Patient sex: F
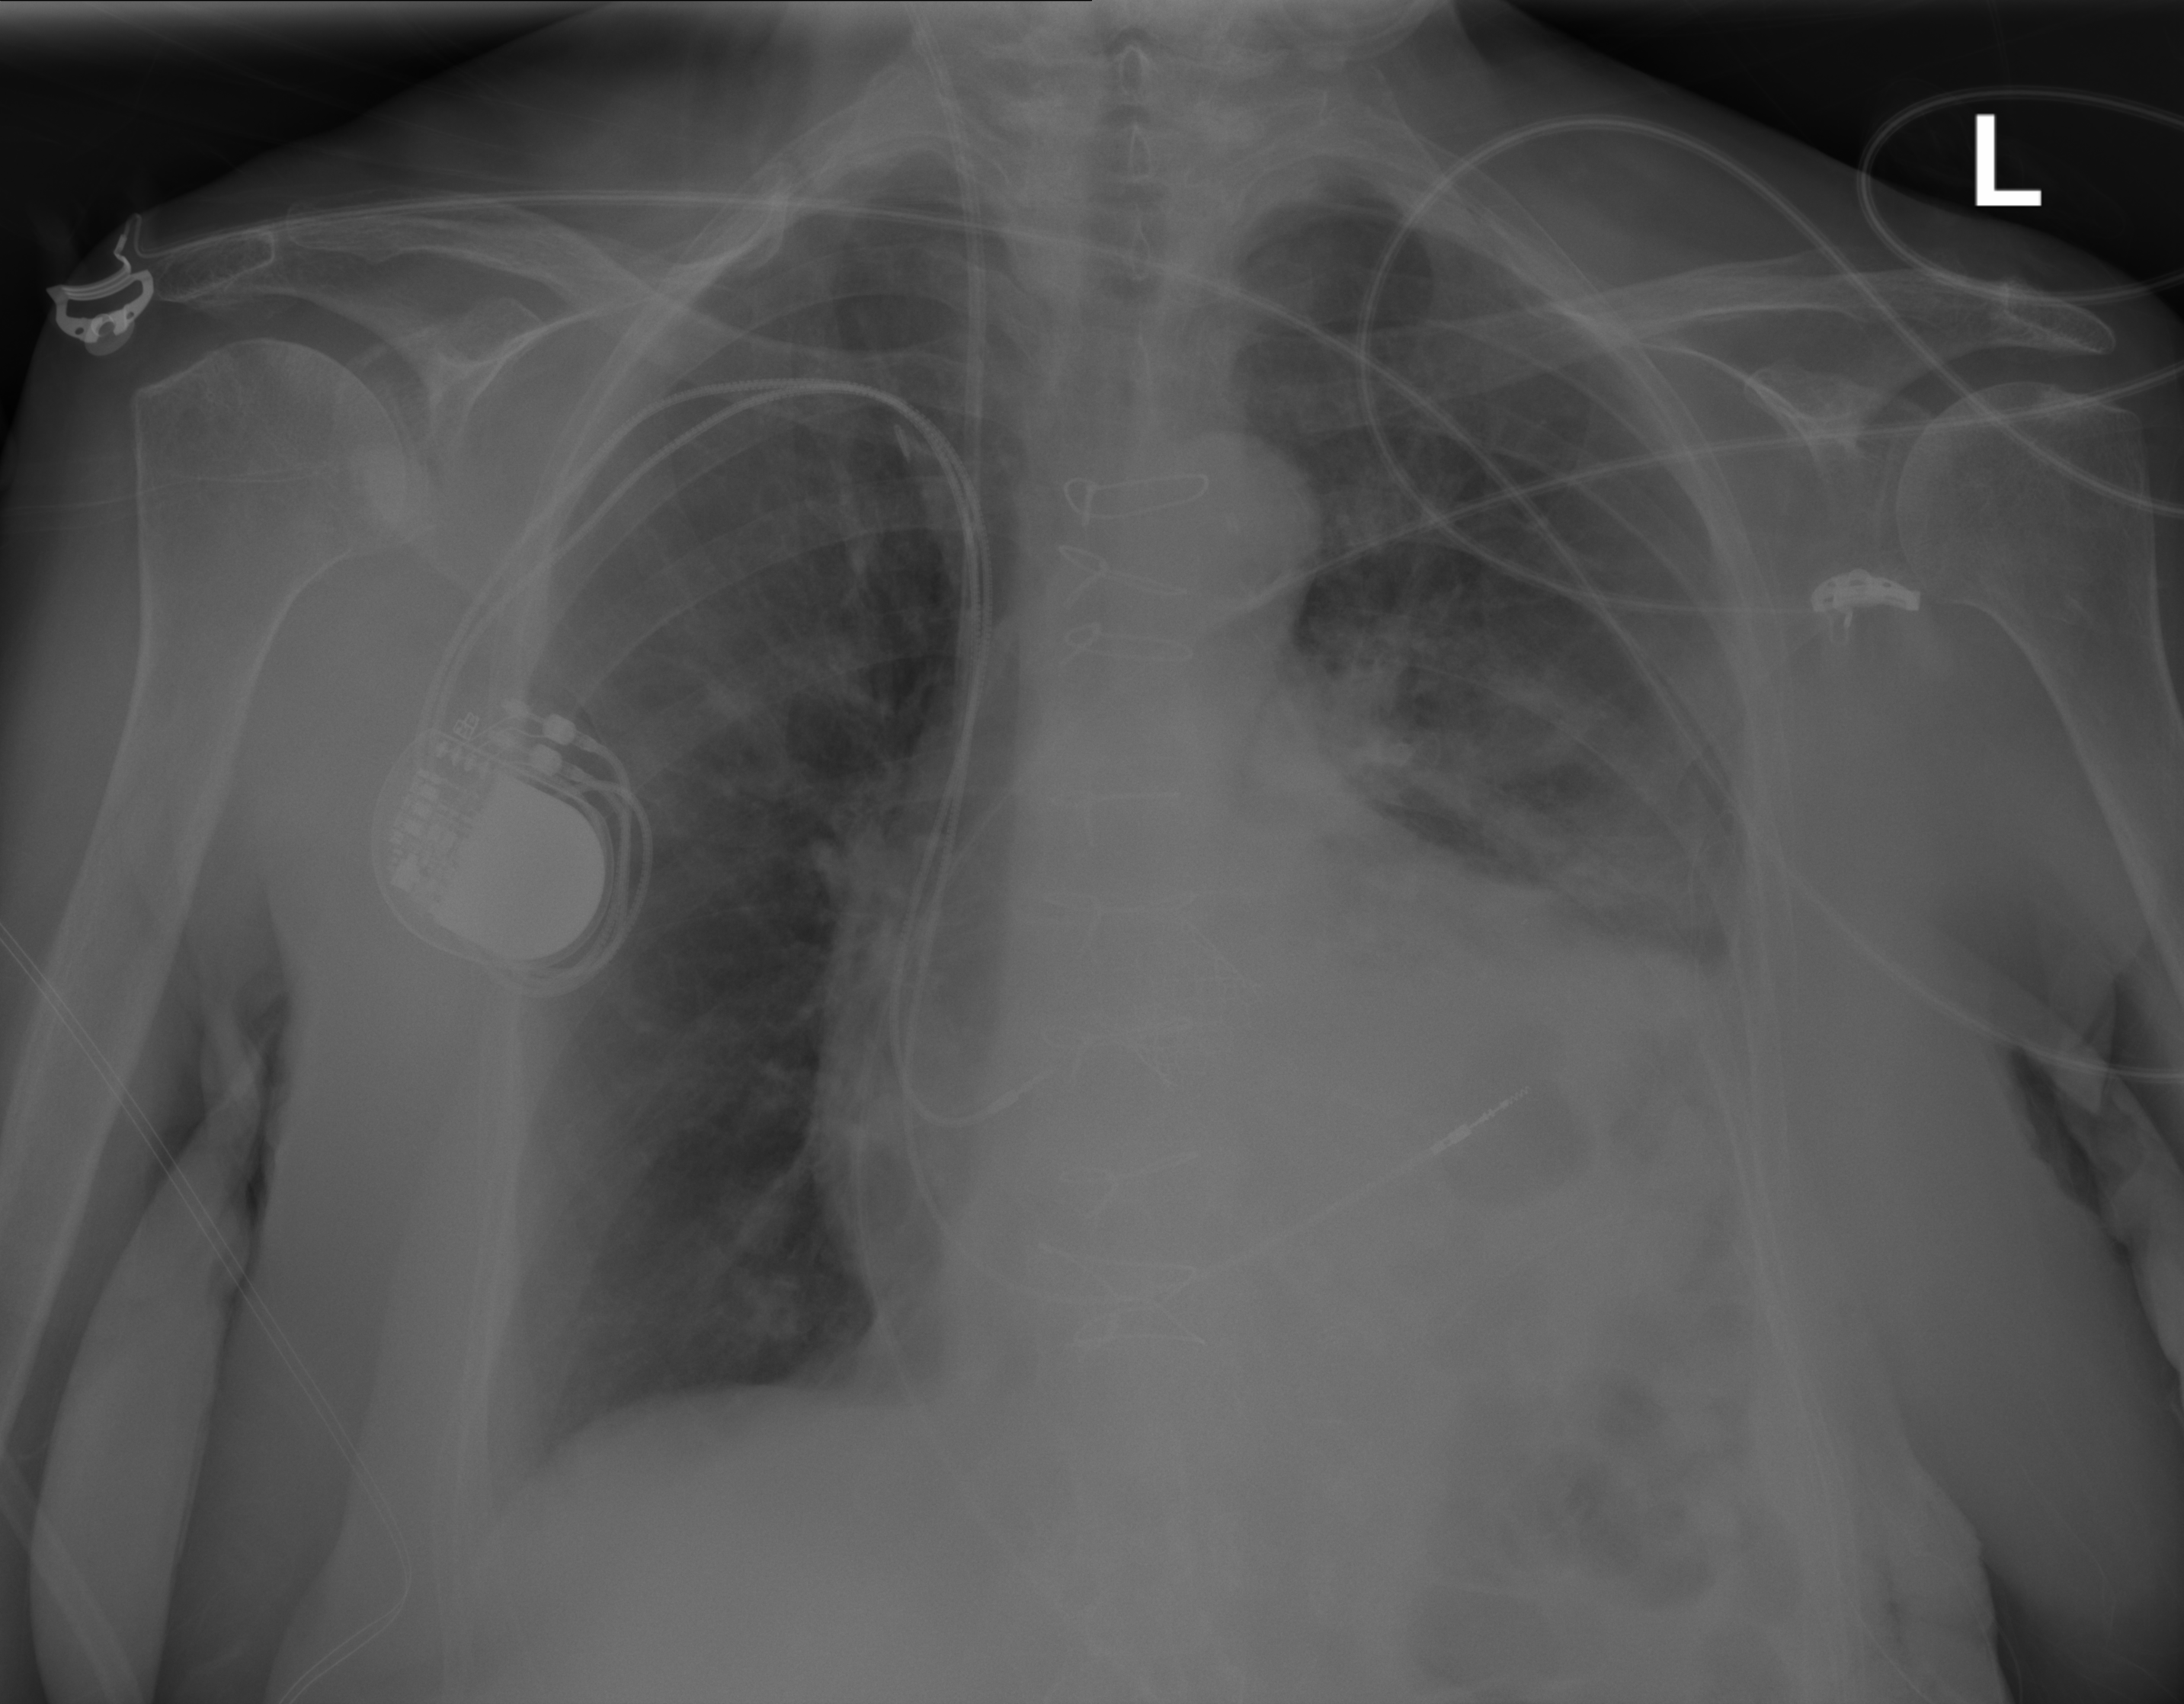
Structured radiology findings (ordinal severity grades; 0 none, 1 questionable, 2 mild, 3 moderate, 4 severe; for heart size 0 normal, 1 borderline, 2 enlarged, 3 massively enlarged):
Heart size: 0
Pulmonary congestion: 0
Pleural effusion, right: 0
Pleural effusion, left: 3
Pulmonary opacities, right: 0
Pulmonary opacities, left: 0
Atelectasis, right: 0
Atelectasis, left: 2